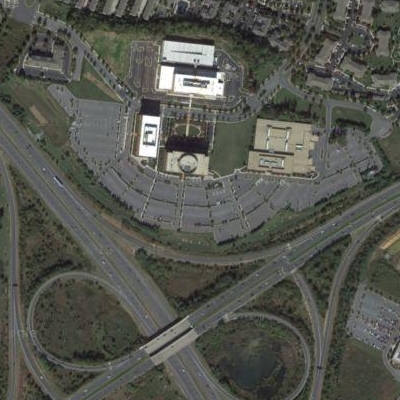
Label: gParking